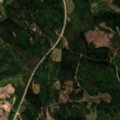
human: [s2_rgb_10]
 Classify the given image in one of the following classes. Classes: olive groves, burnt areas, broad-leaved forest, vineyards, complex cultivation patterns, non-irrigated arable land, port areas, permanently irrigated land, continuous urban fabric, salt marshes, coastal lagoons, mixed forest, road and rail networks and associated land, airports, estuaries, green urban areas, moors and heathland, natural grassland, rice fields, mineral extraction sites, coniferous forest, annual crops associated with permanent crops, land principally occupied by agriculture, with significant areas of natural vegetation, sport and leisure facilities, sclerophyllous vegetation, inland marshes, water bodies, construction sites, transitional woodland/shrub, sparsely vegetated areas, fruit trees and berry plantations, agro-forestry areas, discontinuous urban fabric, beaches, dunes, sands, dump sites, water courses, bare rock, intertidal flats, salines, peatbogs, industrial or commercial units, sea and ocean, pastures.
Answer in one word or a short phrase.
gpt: coniferous forest, mixed forest, transitional woodland/shrub